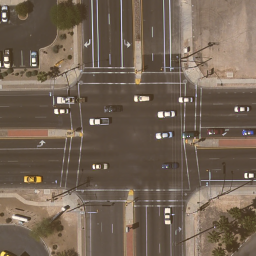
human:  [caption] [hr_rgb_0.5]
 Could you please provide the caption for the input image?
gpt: At a busy intersection, there were only a few plants and sand at the corner.

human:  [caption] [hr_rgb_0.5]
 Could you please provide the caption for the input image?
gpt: An intersection with some plants and sands at the corners .

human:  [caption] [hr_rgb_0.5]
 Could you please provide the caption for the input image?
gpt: Busy crossroads, only a few plants and sand in a corner.

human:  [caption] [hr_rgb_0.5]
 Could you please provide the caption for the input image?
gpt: There are several plants and sand at the corner of a busy intersection.

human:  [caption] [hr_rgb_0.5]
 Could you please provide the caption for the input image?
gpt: There are only plants and sand at busy intersections and corners.